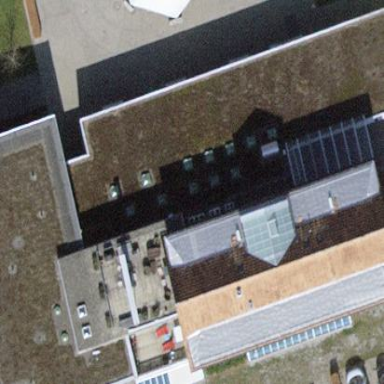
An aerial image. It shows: Building.